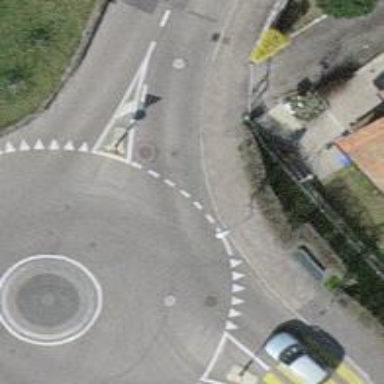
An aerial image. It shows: Residential road with asphalt surface. It includes roundabout and has no sidewalk.